Question: I would like to plot a uniform height grid in Matlab, i have a way to do this but it is just too slow. Currently i have height grid data which i convert into x, y, z points. I then run the following code:
'''
figure;
hold on;
axis equal;
minHeight = min(z)
maxHeight = max(z)
gX = HG.xCellSize/2;
gY = HG.yCellSize/2;
for i = 1:length(x)
colour = getColour(minHeight, maxHeight, z(i));
p1X = [x(i)-gX, x(i)+gX, x(i)+gX, x(i)-gX];
p1Y = [y(i)+gY, y(i)+gY, y(i)-gY, y(i)-gY];
p1Z = [z(i), z(i), z(i), z(i)];
p1C = [colour, colour, colour, colour];
fill3(p1X, p1Y, p1Z, p1C)
end
'''
In case you desperatley need to know, get colour does this:
'''
function [colour] = getColour(min, max, height)
colour = floor((max-height)/(max-min)+1);
end
'''
Now this works and produces essentially what i want:

Unfortunately, it is so slow. And really what can i expect, i am looping over a height grid and plotting shapes to the screen 1 by 1. Unfortunately, i cannot think of anything that will produce the same result and be fast in Matlab. I am hoping a matlab guru might have a better idea.
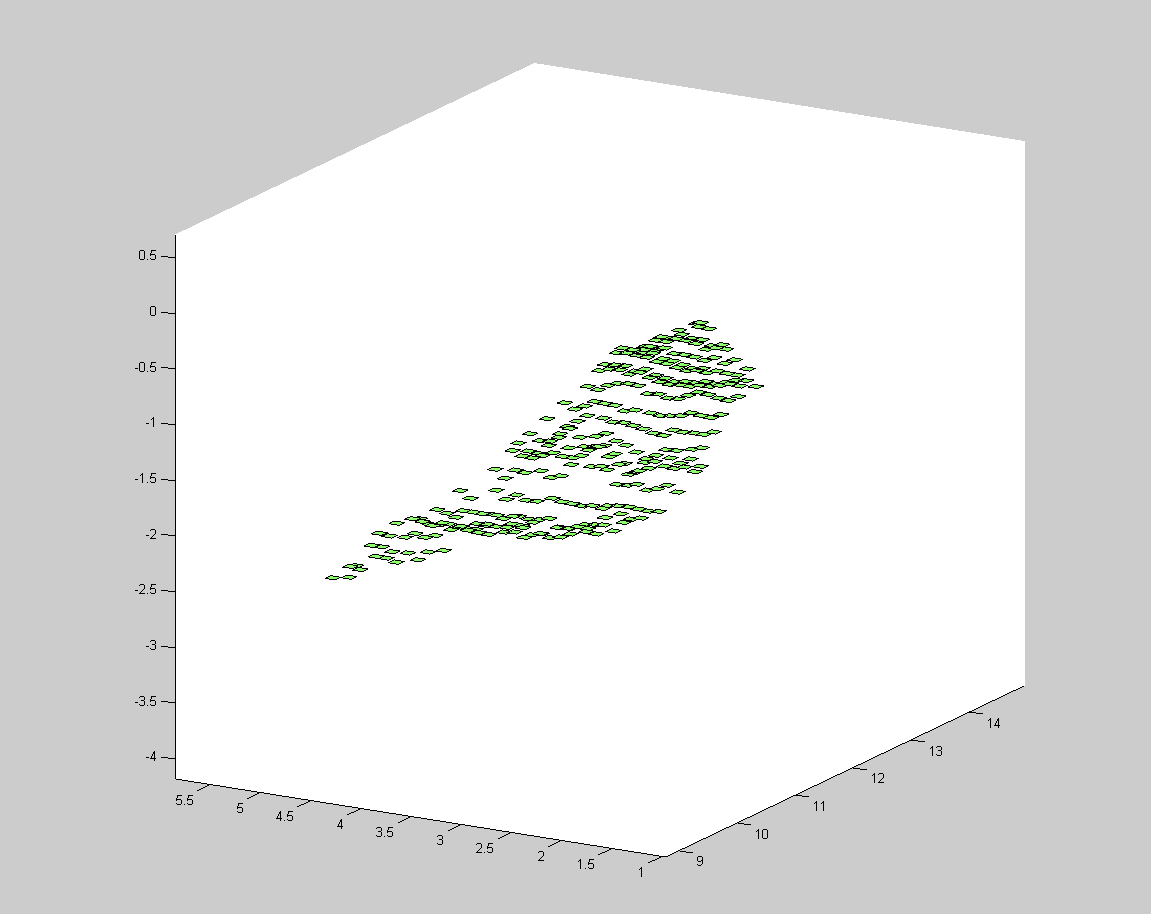
Answer: I figured it out. Using patch is a lot faster:
'''
axis equal;
minHeight = min(z);
maxHeight = max(z);
gX = HG.xCellSize/2;
gY = HG.yCellSize/2;
patchX = [];
patchY = [];
patchZ = [];
for i = 1:length(x)
p1X = [x(i)-gX; x(i)+gX; x(i)+gX; x(i)-gX; ];
patchX = [patchX, p1X];
p1Y = [y(i)+gY; y(i)+gY; y(i)-gY; y(i)-gY];
patchY = [patchY, p1Y];
p1Z = [z(i); z(i); z(i); z(i)];
patchZ = [patchZ, p1Z];
end
patch(patchX, patchY, patchZ, patchZ);
colorbar;
'''